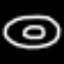
Label: donut